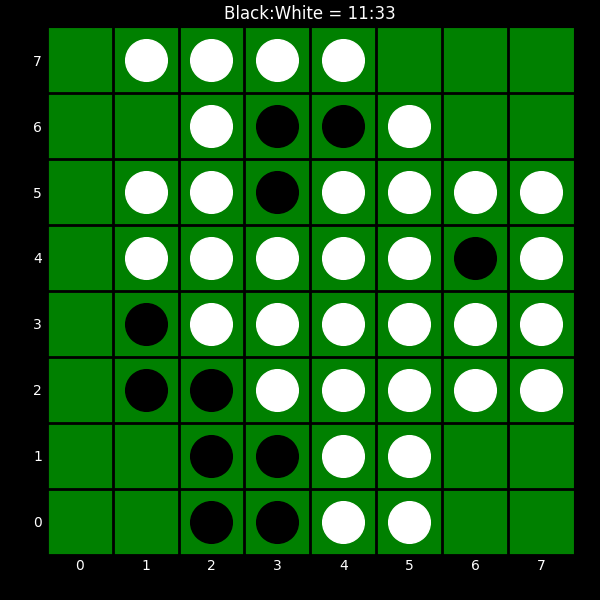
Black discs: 11
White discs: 33